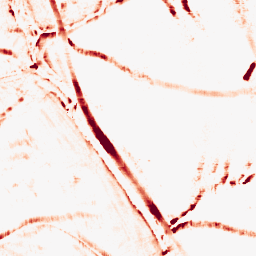
Category: morphological
Decomposition family: morphological_rect
Decomposition parameters: operation: opening
width: 10
height: 10
Upsampling method: bilinear
Upsampling parameters: scale: 2
Upsampling scale: 2